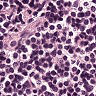
Metastatic tissue present: no